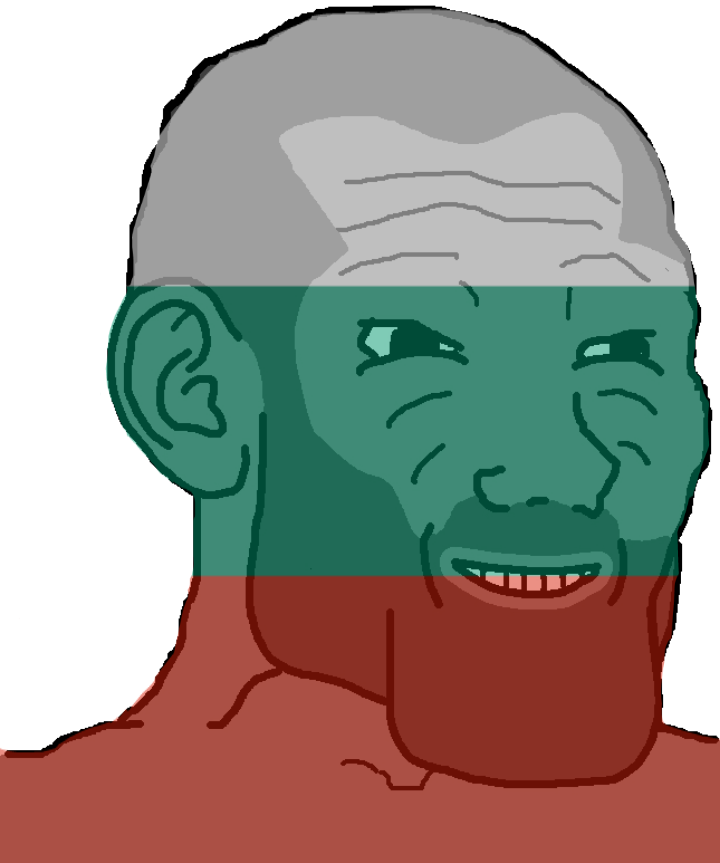
Label: 5_Grey_Chad